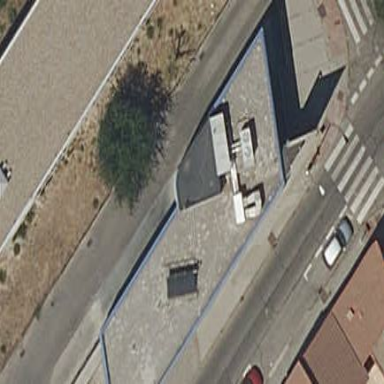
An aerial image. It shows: Ambulance station building.